Question: I have this database Diagram :

the diagram is represent a database for Insurance Company.
the 'final_cost' table represent the cost that the company should paid to repair a car
the table 'car' has the field 'car_type' which take one of the following values (1,2,3) where 1 refers to small cars, 2 refers to trucks , 3 refers to buses
I want to retrieve the name of kind (1 or 2 or 3 ) which has the maximum repaired cost during the 2013 year
I wrote The following Query :
'''
select innerr.car_type from (
select car_type ,sum(fina_cost.cost) from car_acc inner join cars on cars.car_id = car_acc.car_id
inner join final_cost on FINAL_COST.CAR_ACC_ID = car_acc.CAR_ACC_ID
where (extract(year from final_cost.fittest_date)=2013)
group by(car_type)) innerr;
'''
but I don't know how to get the 'car_type' with maximum repaired Cost from the 'inner' Sub-Query !
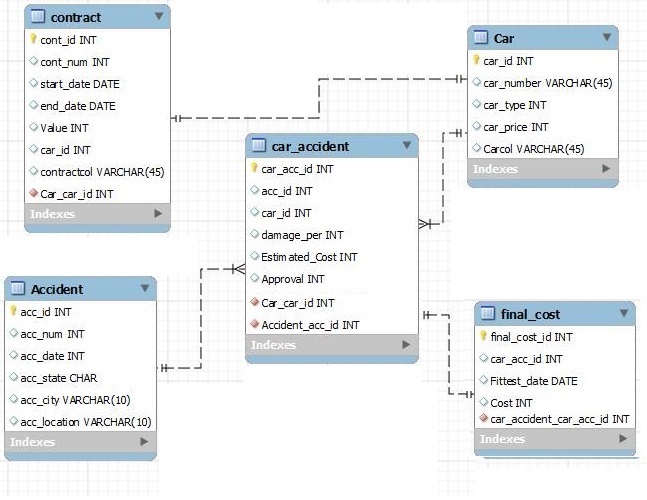
Answer: You can have access to anything and everything from a subquery if you use it right. The best way to build a complicated query is to start simply, seeing what data you have and usually the answer, or the next step, will be obvious.
So let's start by displaying all the accidents for 2013. We aren't interest in the individual cars, just the most expensive accidents by type. So...
'''
select c.car_type, f.cost
from car_acc a
join cars c
on c.car_id = a.car_id
join final_cost f
on f.car_acc_id = a.car_acc_id
where f.fittest_date >= date '2013-01-01'
and f.fittest_date < date '2014-01-01';
'''
I've changed the filtering criteria to a sargable form for efficiency. I don't usually worry about performance early in the design of a query, but when it's this obvious, why not?
Anyway, we now have a list of all 2013 accidents, by car type and the cost of each one. So now we only have to 'group by' the type and take the 'Max' of the cost of each group.
'''
select c.car_type, Max( f.cost ) MaxCost
from car_acc a
join cars c
on c.car_id = a.car_id
join final_cost f
on f.car_acc_id = a.car_acc_id
where f.fittest_date >= date '2013-01-01'
and f.fittest_date < date '2014-01-01'
group by c.car_type;
'''
Now we have a list of car types and the most expensive accidents for that type for 2013. With only three rows in the result set, it's easy to see which is the car type we're looking for. Now we just have to isolate that one row. The easiest step from here is to use this query in a CTE.
'''
with MaxPerType( car_type, MaxCost )as(
select c.car_type, Max( f.cost ) MaxCost
from car_acc a
join cars c
on c.car_id = a.car_id
join final_cost f
on f.car_acc_id = a.car_acc_id
where f.fittest_date >= date '2013-01-01'
and f.fittest_date < date '2014-01-01'
group by c.car_type
)
select m.car_type, m.MaxCost
from MaxPerType m
where m.MaxCost =(
select Max( MaxCost )
from MaxPerType );
'''
So the CTE gives us the largest cost per type and the subquery in the main query gives us the largest cost overall. So the result is the type(s) that match the largest cost overall.